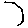
Label: hexagon